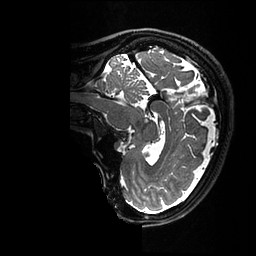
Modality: T2w
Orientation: sagittal
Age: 52
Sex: female
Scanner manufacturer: ge
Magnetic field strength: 3 T
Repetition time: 3.202 s
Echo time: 0.0669 s